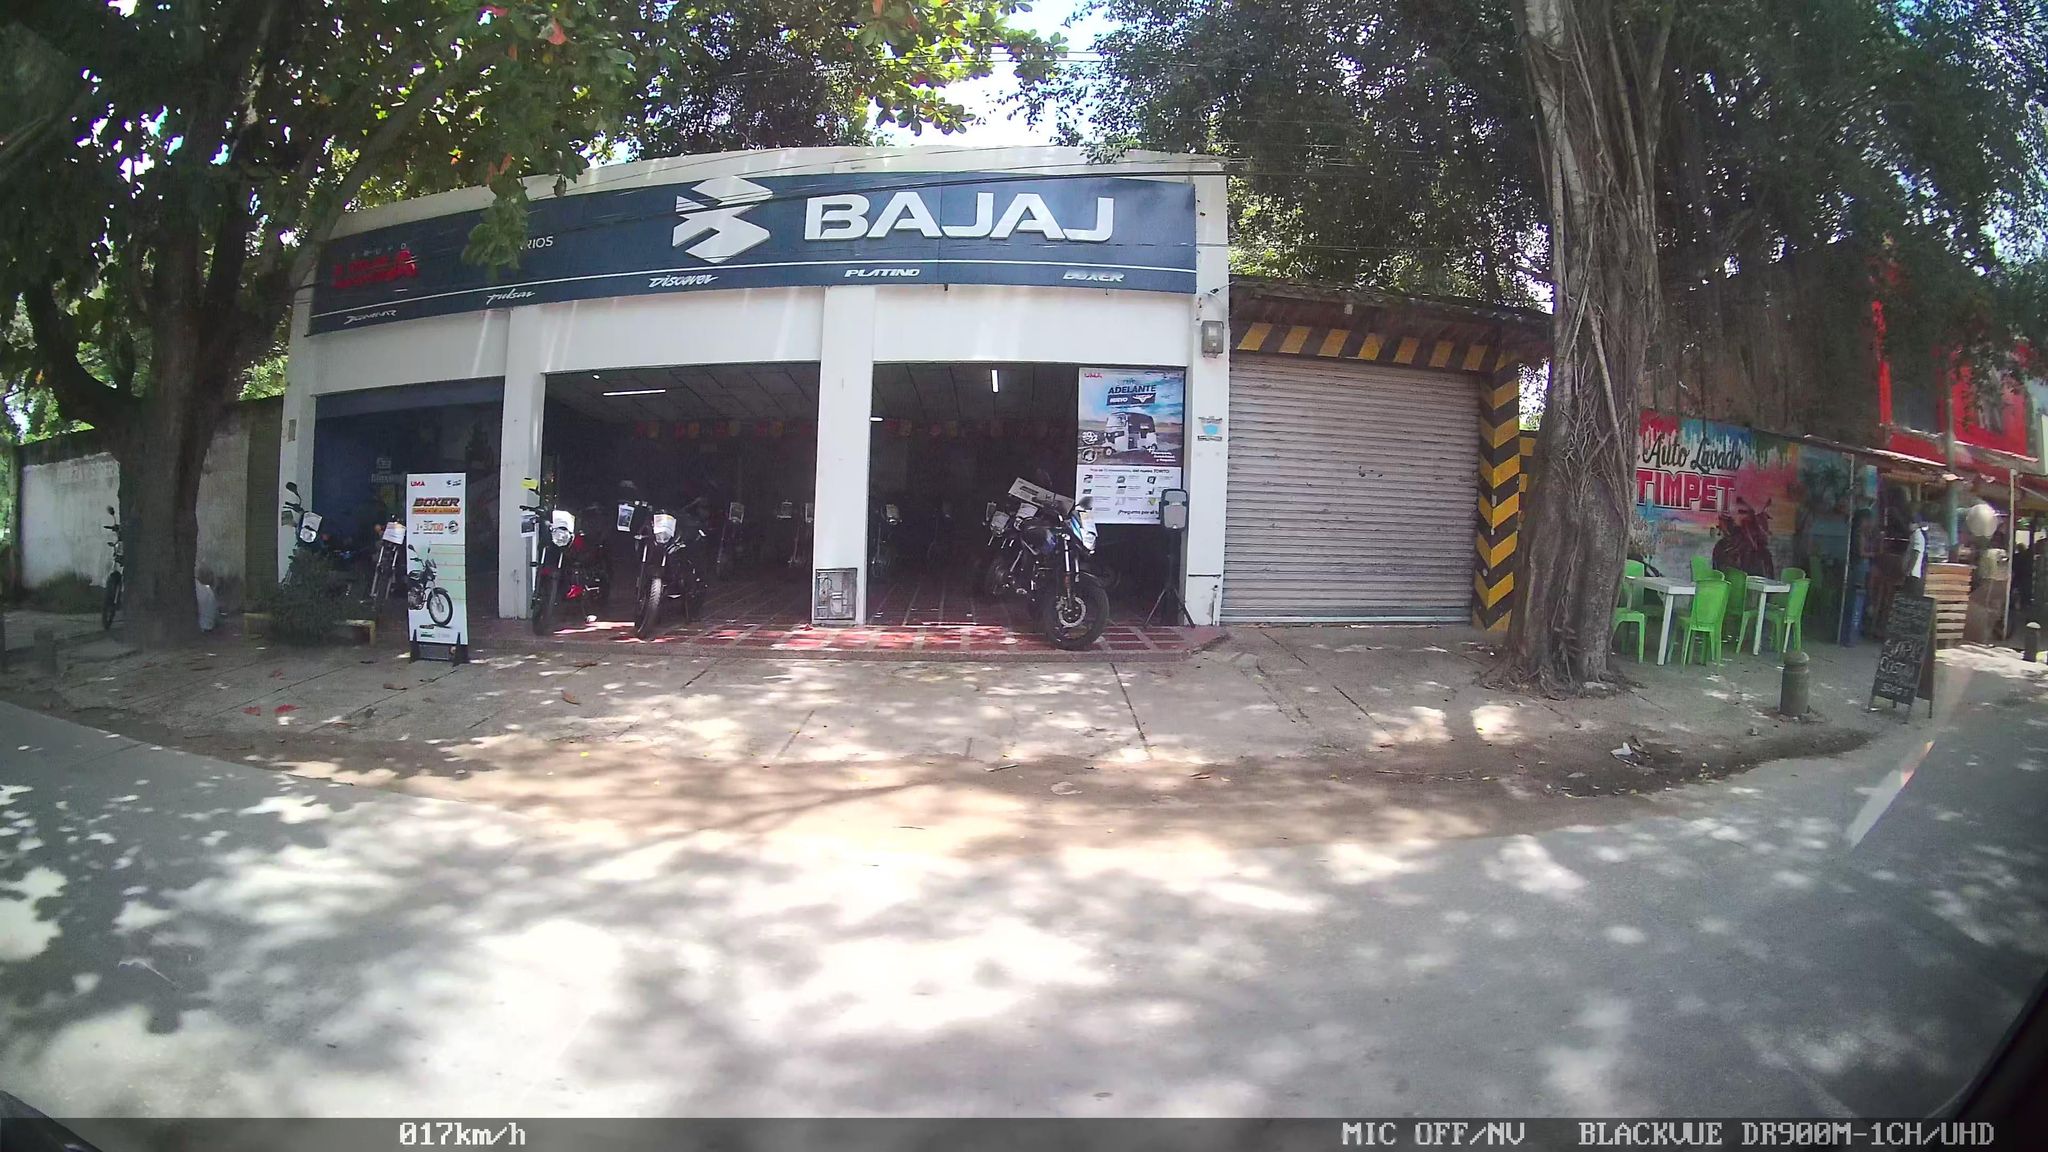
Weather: clear
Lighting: day
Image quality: slightly poor
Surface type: driving surface
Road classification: secondary
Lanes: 2.0
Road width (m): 8.0
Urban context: dense urban cluster
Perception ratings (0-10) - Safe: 1.18, Lively: 5.75, Beautiful: 0.94, Boring: 0.7, Depressing: 8.21, Wealthy: 0.48